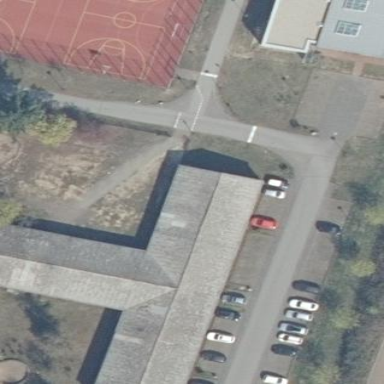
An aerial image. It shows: School building.